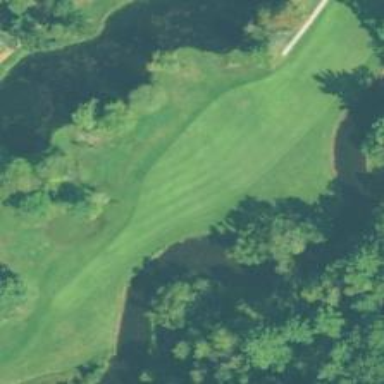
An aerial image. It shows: View of golf hole.